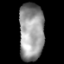
Tissue: lung
Cell type: Epithelial cells
Senescence score: 0.1752
Nuclear area (px): 1394
Mean DAPI intensity: 151.911